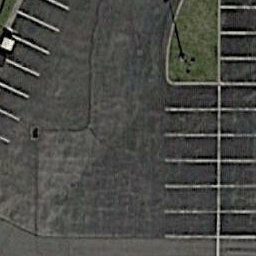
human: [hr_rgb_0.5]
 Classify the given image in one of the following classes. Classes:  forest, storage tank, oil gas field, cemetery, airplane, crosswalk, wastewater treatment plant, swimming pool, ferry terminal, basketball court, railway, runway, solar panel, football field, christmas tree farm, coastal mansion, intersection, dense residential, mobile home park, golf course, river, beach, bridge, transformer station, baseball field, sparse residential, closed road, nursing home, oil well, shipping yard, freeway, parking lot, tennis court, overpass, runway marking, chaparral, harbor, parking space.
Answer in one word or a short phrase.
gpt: parking space